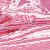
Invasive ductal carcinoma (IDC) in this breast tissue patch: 0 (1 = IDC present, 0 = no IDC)